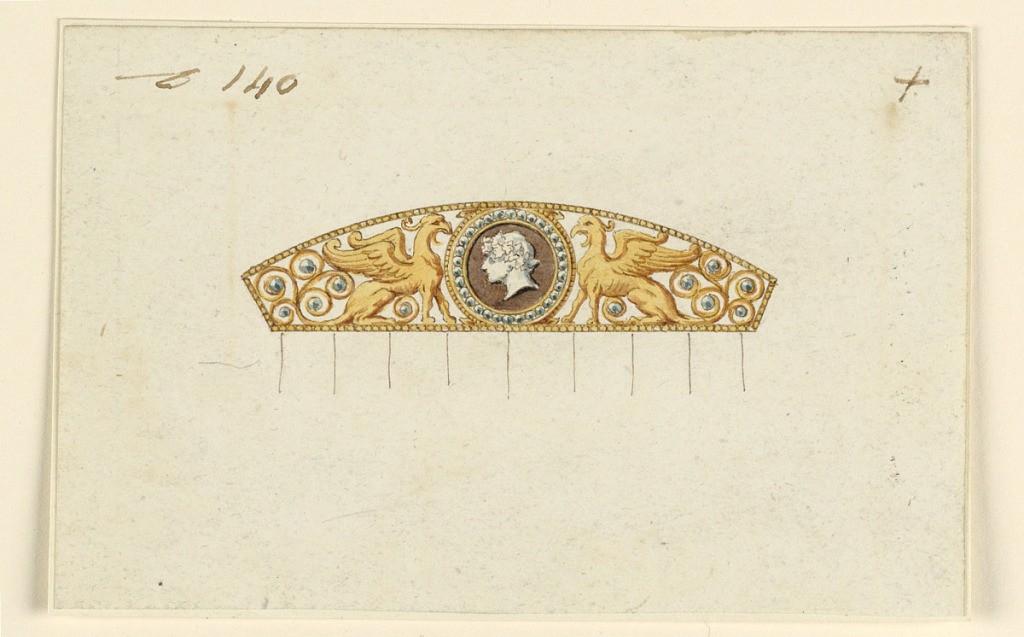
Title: Design for a Comb
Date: ca. 1810
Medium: Pen and brown ink, brush and yellow, brown, blue-gray wash on white wove paper, laid down
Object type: Drawing
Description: Horizontal rectangle. Design for the cresting of a hair comb intended to be executed in gilded metal with diamonds and a cameo. In the center, a circular cameo with the head of Bacchus, between two griffons. Nine tines sketched below.